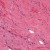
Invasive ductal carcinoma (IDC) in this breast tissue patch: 0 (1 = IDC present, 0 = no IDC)